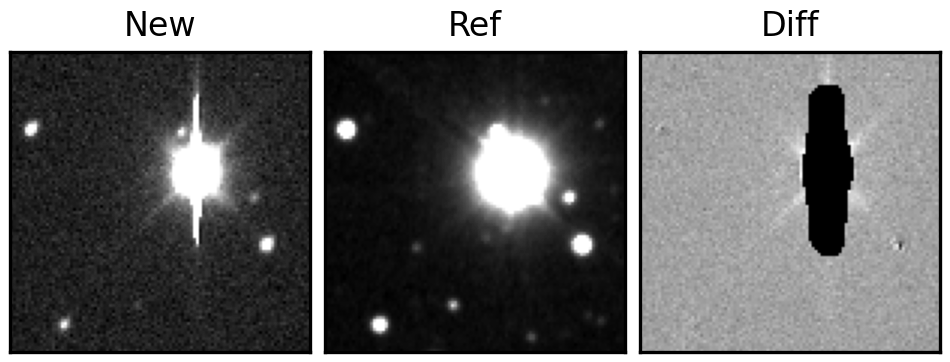
Label: bogus